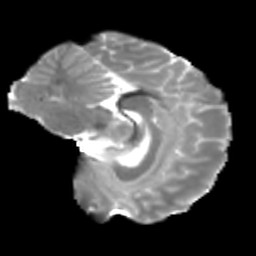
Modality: T2w
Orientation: sagittal
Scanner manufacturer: siemens
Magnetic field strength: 3 T
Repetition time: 4 s
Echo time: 0.0594 s